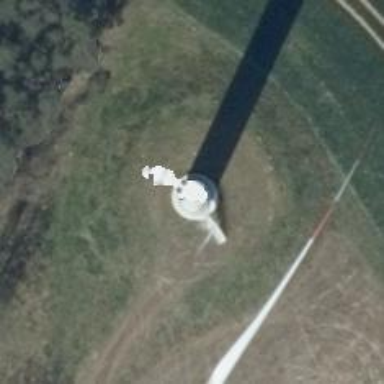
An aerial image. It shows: Wind generator of the horizontal axis type made by Vestas.